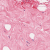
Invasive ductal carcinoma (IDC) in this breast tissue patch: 0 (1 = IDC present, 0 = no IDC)